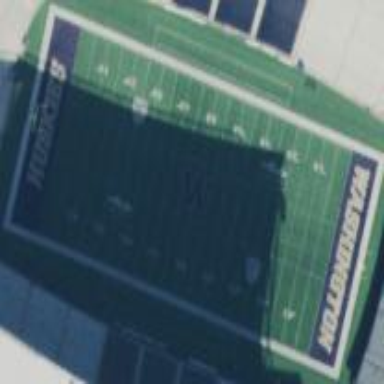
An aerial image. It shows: Pitch for American football with artificial turf surface.